Breast ultrasound image
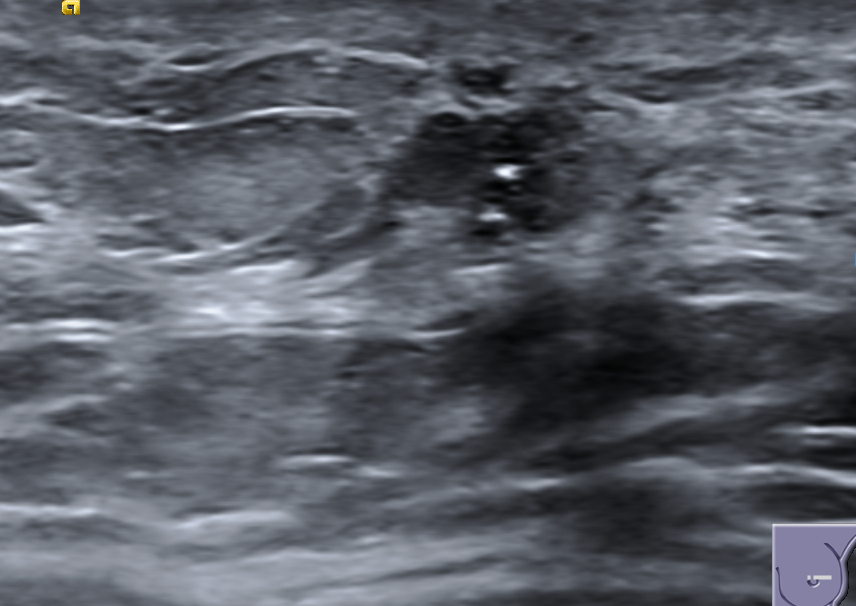
Diagnosis: malignant